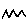
Label: zigzag